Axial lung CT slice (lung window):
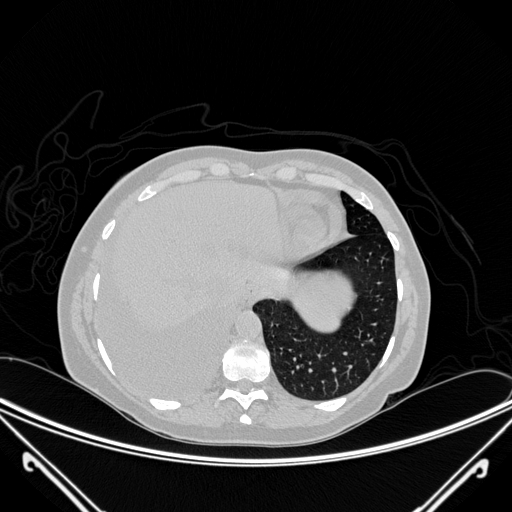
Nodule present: no